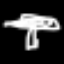
Label: mushroom